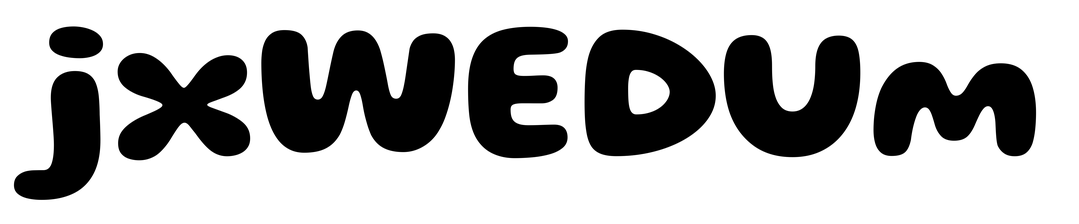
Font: Gluten_Bold